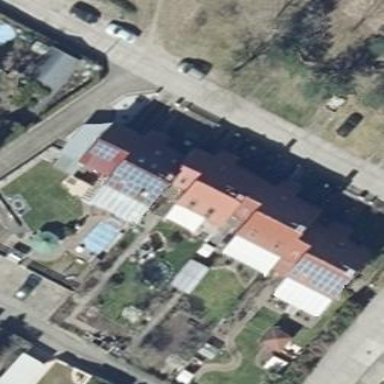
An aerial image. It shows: Terrace building.